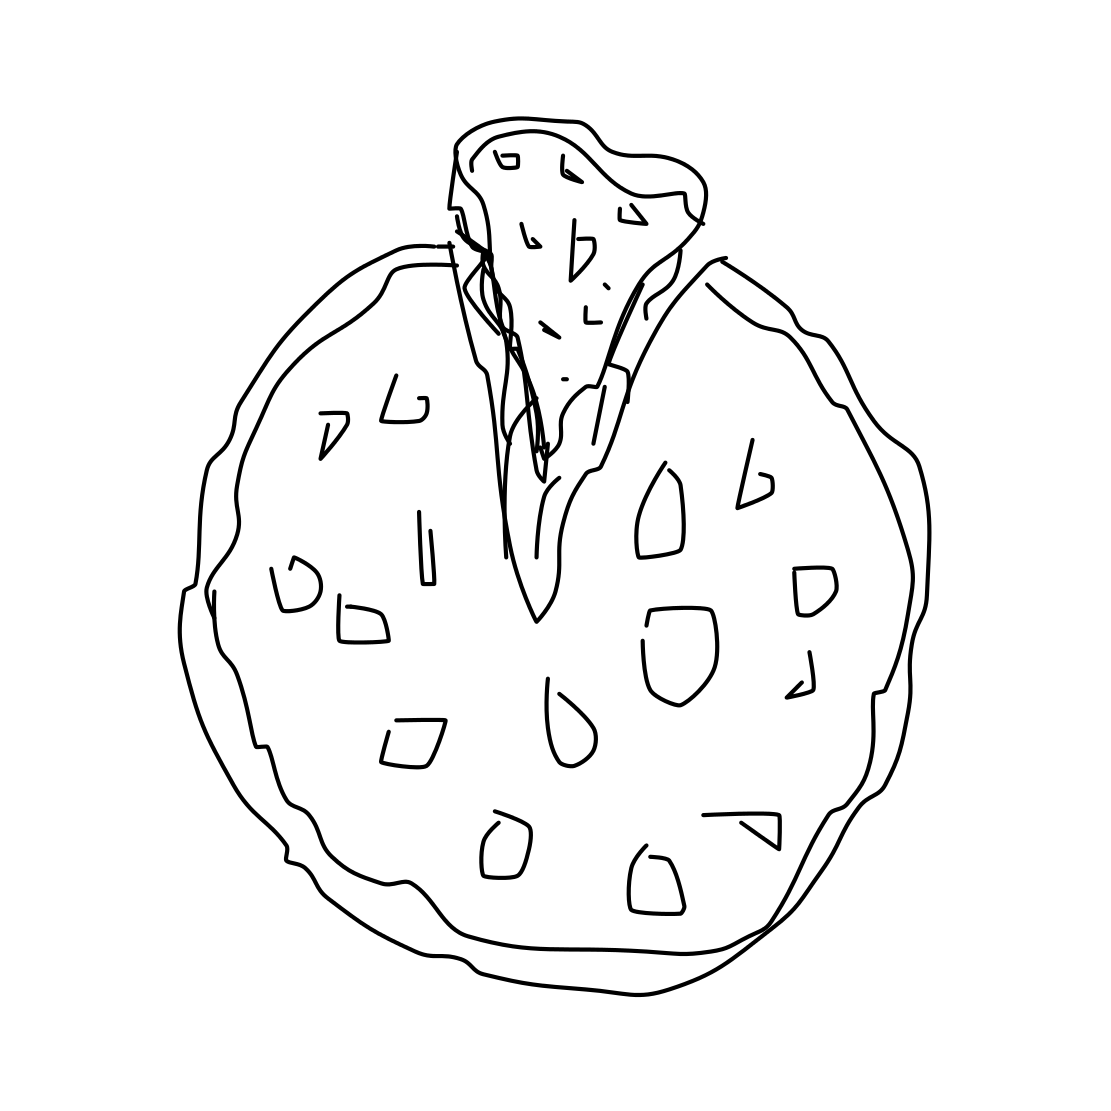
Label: pizza